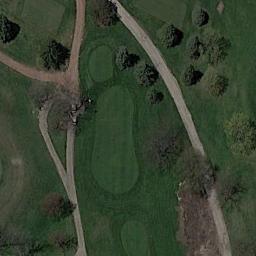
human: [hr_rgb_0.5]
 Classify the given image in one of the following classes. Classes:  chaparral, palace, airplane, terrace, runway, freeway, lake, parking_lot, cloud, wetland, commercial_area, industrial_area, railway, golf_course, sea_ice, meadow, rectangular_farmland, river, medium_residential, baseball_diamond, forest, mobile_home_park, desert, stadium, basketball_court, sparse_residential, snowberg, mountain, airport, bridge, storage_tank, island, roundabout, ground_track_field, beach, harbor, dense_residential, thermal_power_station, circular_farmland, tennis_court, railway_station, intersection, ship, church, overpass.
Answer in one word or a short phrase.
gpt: golf_course